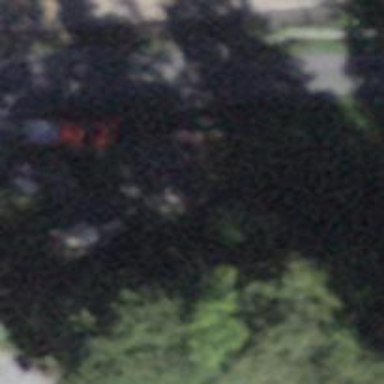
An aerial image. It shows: Historic vehicle.